Interaction volume radius: 10 \u00c5
Interaction volume height: 50 \u00c5
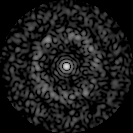
Disorder parameter: 0.8404